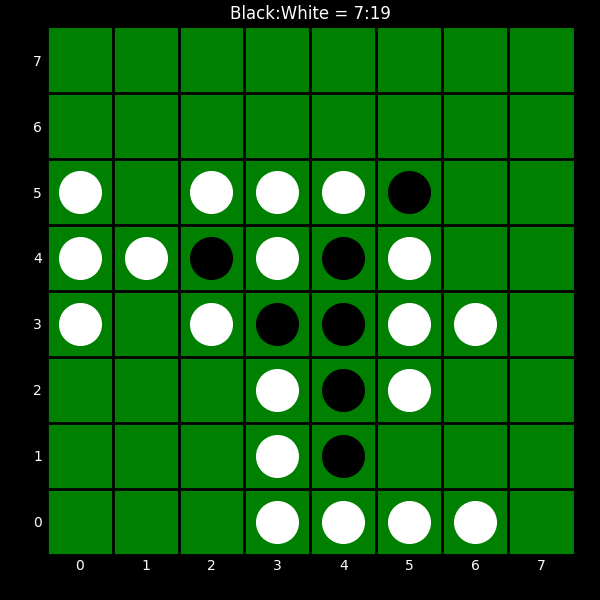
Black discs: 7
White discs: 19